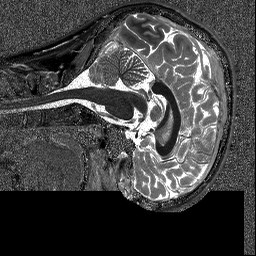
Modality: T1map
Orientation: sagittal
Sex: male